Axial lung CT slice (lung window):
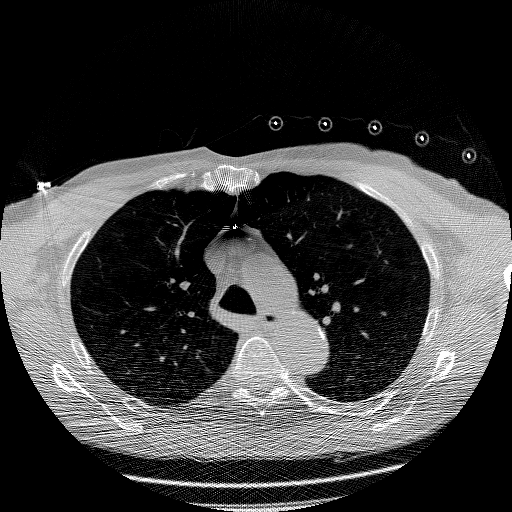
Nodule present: no